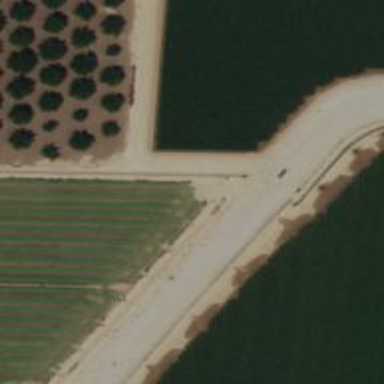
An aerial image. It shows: Irrigation culvert tunnel for service purposes.